Question: What is the result of this measurement?
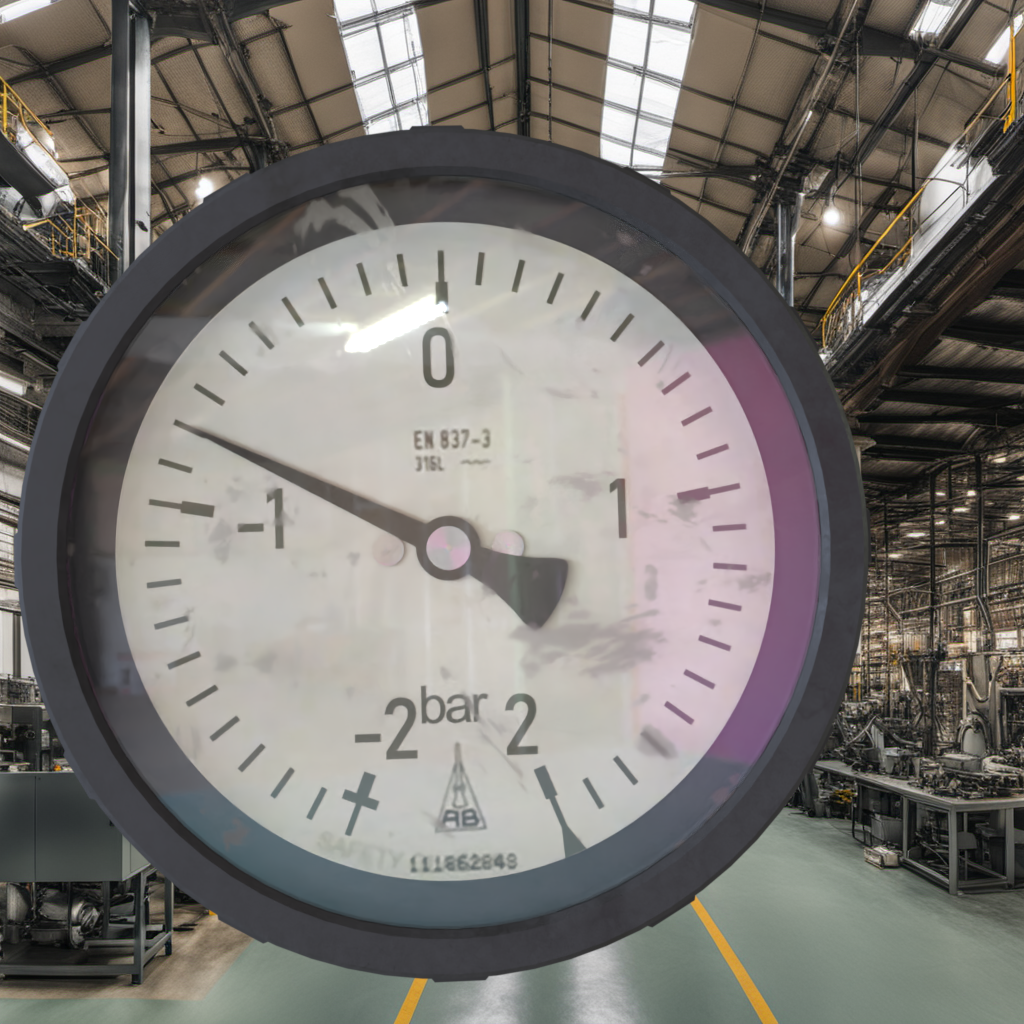
Answer: The result is -0.84
Question: What is the reading range of the measurement in the image?
Answer: The range is from -2 to 2
Question: What is the minimum and maximum value range of this measurement?
Answer: The minimum value is -2 and the maximum value is 2